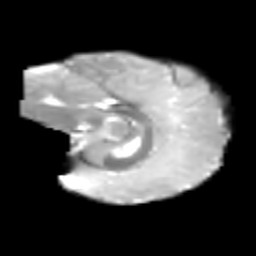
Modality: T2w
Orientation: sagittal
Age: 6
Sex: male
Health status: healthy